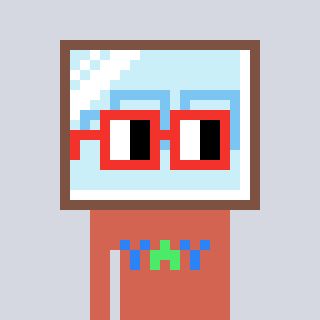
a pixel art character with square red glasses, a mirror-shaped head and a peachy-colored body on a cool background